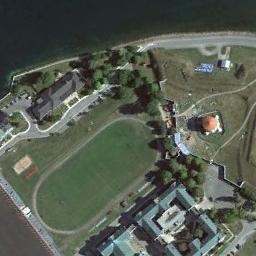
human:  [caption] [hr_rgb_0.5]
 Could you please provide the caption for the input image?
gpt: The ground track field is next to some buildings and the waters and one of buildings is a church .

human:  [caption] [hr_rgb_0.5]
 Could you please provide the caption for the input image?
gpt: There is a trail around the track .

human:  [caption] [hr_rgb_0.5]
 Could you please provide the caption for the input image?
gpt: Many buildings are near the ground track field .

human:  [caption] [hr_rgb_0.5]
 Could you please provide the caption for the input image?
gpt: Track and field are built on the lawn, Next to the building and the river .

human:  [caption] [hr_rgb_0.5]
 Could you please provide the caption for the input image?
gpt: There are some blue buildings and a river beside the ground track field .